Question: So, I've been dealing with huge dataset and I need to find only the users who are present at the final level of each story for each country. Eg. There are 15 levels in story A in brazil so i need the users only present at level 15 for that story. In story E there are 28 levels so i need only the users present at 28th level in that story for each country.
I'm currently using this query but this fetches users for all the levels.
'''
SELECT
event,
story,
country,
level,
COUNT(DISTINCT id) uniques
FROM
'xyz'
WHERE
(date between "2020-08-01" and "2020-08-07")
AND event in ("start")
GROUP BY
event,
story,
country,
level
ORDER BY
country,
story,
level
'''
I've attached an image with dummy data, highlighting(yellow) the datapoints that needs to be fetched.
With ref to the image: In story A, at Level 15(max) in Brazil 1970 users and in UK 81 users and in US 301 users should be the only output.
[
<URL>
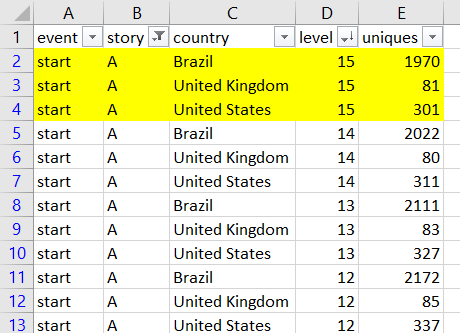
Answer: If you want the maximum story country/story, then use window functions:
'''
SELECT event, story, country, level, COUNT(DISTINCT id) as uniques
FROM (SELECT x.*, MAX(level) OVER (PARTITION BY story, country) as max_level
FROM 'xyz' x
WHERE date between '2020-08-01' and '2020-08-07') AND
event in ('start')
) x
WHERE level = max_level
GROUP BY event, story, country, level
ORDER BY country, story, level
'''